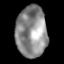
Tissue: lung
Cell type: Epithelial cells
Senescence score: 0.204
Nuclear area (px): 1548
Mean DAPI intensity: 140.373